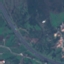
Land use / land cover class: Highway